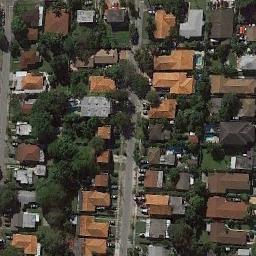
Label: dense_residential